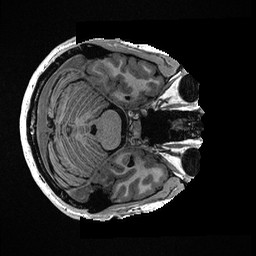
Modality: T1w
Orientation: axial
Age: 28
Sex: male
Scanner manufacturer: ge
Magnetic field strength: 3 T
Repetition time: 0.006952 s
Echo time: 0.00292 s